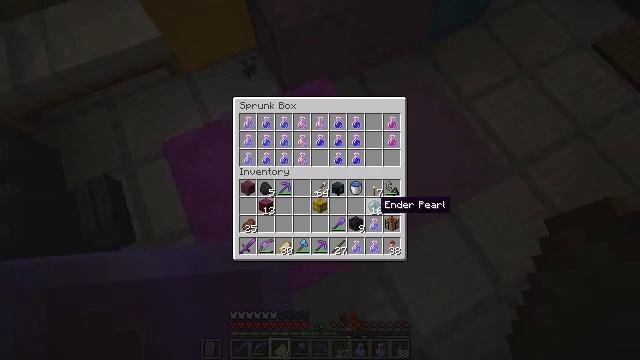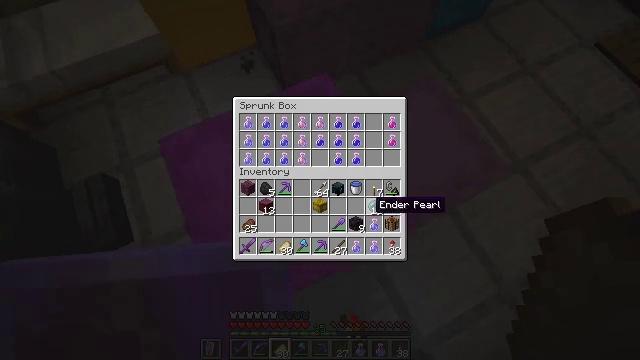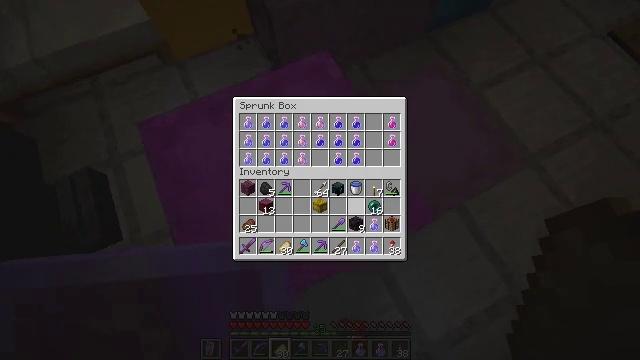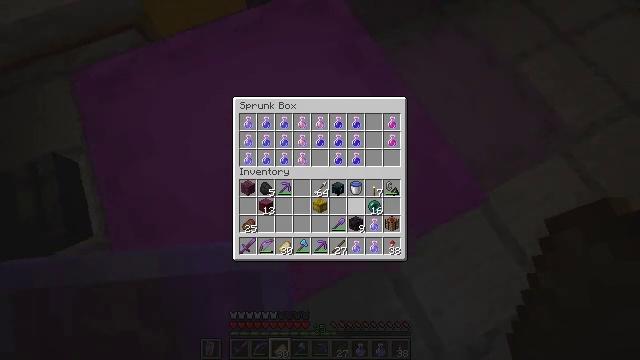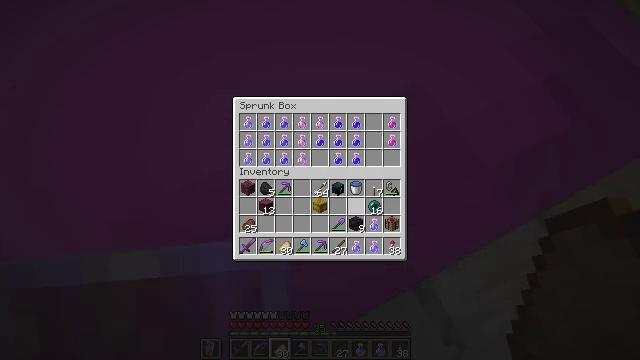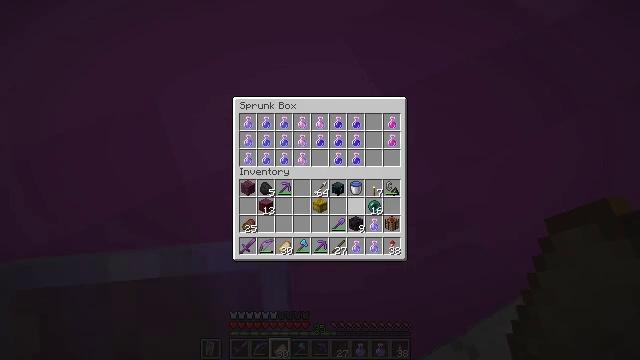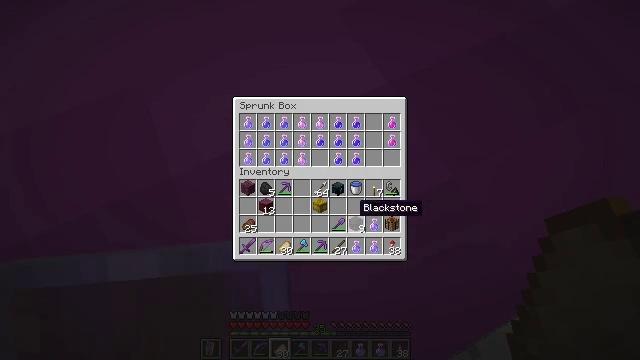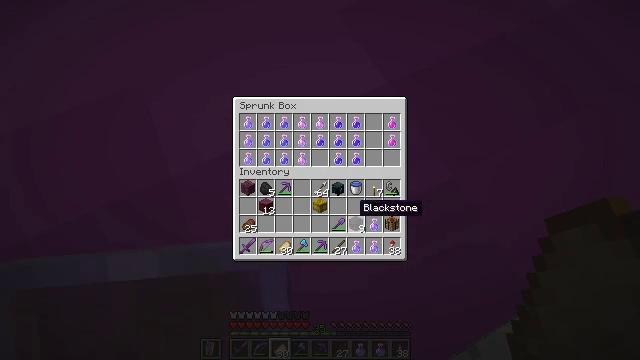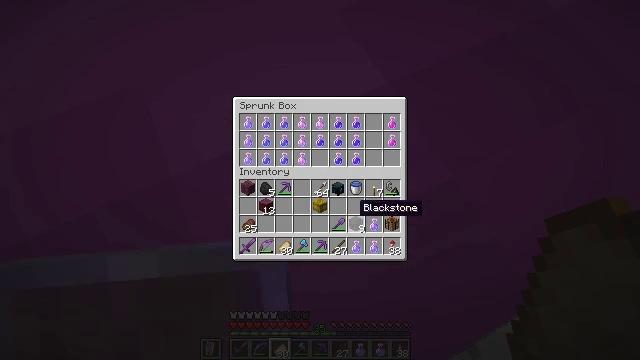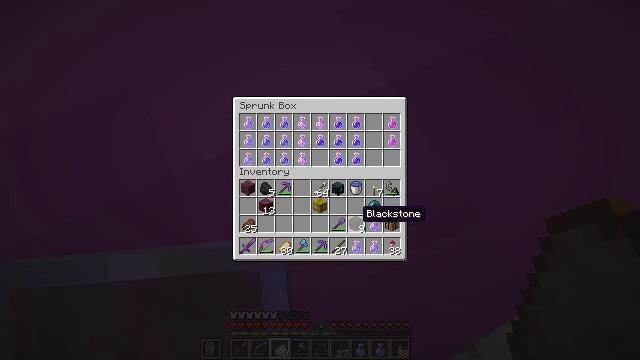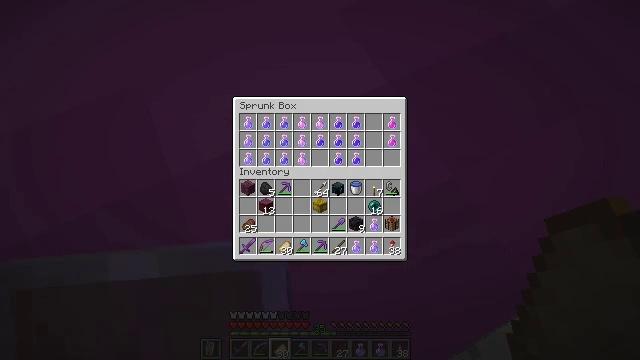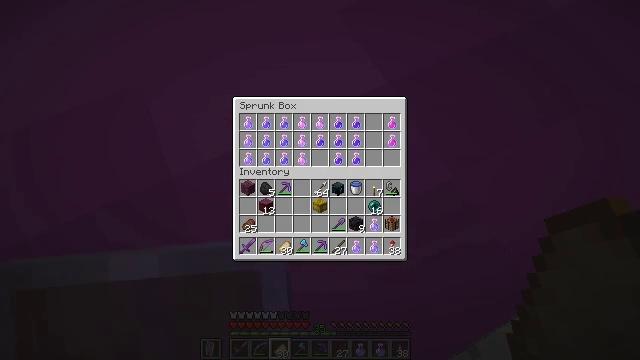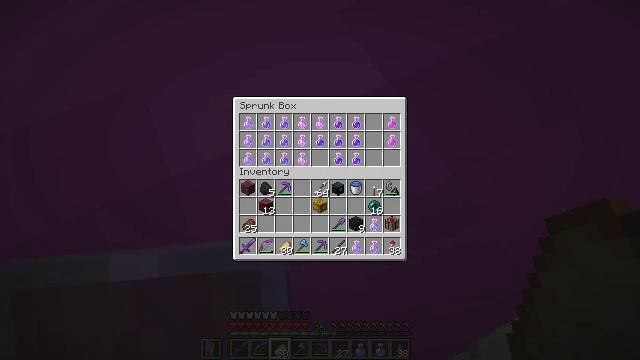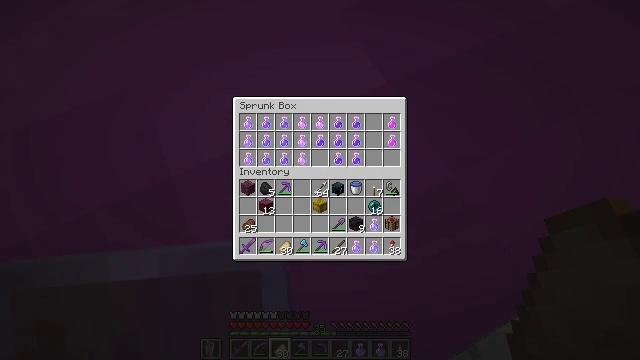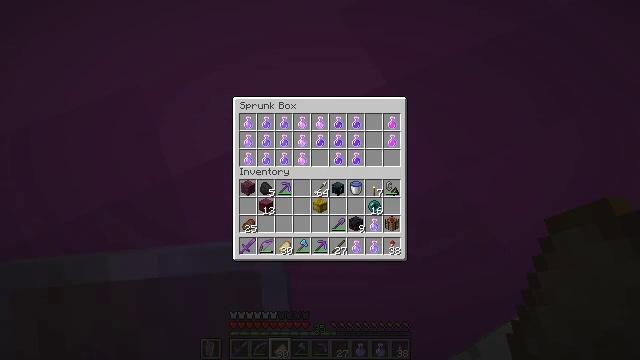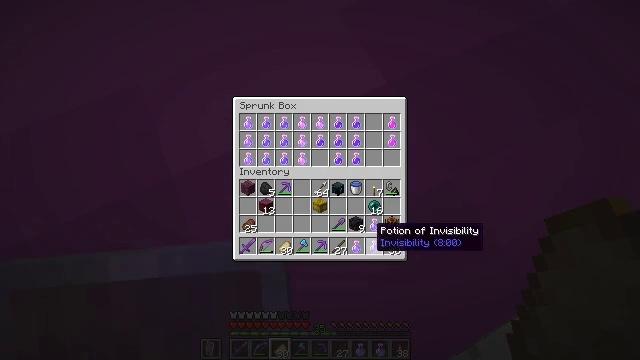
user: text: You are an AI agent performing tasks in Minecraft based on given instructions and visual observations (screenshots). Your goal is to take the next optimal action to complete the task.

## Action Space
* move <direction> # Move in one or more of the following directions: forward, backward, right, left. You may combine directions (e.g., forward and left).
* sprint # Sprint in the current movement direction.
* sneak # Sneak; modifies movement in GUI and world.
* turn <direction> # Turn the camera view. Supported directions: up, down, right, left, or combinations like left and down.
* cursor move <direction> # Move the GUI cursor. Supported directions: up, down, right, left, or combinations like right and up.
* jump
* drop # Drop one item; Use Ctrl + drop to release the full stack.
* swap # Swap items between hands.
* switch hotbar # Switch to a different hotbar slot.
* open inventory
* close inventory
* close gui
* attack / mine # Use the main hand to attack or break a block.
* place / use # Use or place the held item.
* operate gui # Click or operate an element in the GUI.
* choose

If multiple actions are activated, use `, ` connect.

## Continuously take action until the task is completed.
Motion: motion action
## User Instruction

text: Mine the magenta shulker box.
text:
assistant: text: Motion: no_op
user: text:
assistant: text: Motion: no_op
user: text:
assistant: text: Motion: no_op
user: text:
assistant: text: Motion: no_op
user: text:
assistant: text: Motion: no_op
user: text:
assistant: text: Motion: no_op
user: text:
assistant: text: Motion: no_op
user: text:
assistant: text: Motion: no_op
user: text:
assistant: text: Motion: no_op
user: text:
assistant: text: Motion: turn right and down
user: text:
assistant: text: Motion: no_op
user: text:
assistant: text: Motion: no_op
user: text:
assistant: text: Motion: no_op
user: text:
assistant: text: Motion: no_op
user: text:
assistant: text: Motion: no_op
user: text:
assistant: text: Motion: no_op
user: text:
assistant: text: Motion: no_op
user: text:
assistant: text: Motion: no_op
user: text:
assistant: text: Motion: no_op
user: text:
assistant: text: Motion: no_op
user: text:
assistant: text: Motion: attack / mine
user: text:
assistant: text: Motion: attack / mine
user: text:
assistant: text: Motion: attack / mine
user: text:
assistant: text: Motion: turn up
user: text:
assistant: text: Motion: turn up
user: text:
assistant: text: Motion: turn up
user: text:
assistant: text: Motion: no_op
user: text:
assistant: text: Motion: no_op
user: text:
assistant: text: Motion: no_op
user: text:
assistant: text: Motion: no_op